Question: Possible duplicate: <URL>
I tried the code from above link but not getting the result for iPad browser to highlight the selected text.
'''
function makeEditableAndHighlight(colour) {
var range, sel = window.getSelection();
if (sel.rangeCount && sel.getRangeAt) {
range = sel.getRangeAt(0);
}
document.designMode = "on";
if (range) {
sel.removeAllRanges();
sel.addRange(range);
}
// Use HiliteColor since some browsers apply BackColor to the whole block
if (!document.execCommand("HiliteColor", false, colour)) {
document.execCommand("BackColor", false, colour);
}
document.designMode = "off";
}
function highlight(colour) {
var range, sel;
if (window.getSelection) {
// IE9 and non-IE
try {
if (!document.execCommand("BackColor", false, colour)) {
makeEditableAndHighlight(colour);
}
} catch (ex) {
makeEditableAndHighlight(colour)
}
} else if (document.selection && document.selection.createRange) {
// IE <= 8 case
range = document.selection.createRange();
range.execCommand("BackColor", false, colour);
}
}
'''
It works flawlessly in desktop browser like safari, chrome. But in case of iPad safari browser, the way of selection is not similar to text selection as in any desktop browser and I am not getting the outcome to highlight the text.

My simple HTML code is:
'''
<div><h1>Introduction </h1></div>
<div>
<p>This is an example: </p>
<p>in other paragraph.</p>
<p>one more paragraph </p>
<button type="button" onclick="highlight('yellow')">Click Me!</button>
</div>
'''
Please suggest if any changes need to be made or any other api needs to be included.
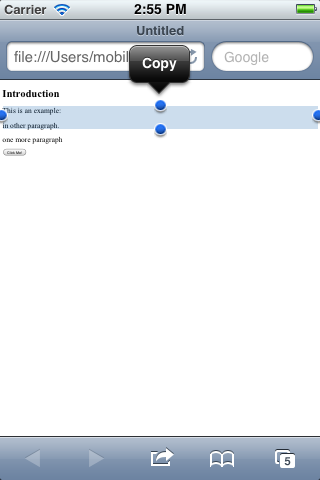
Answer: You've to trigger the 'highlight'-function via 'touchend'-event (and + 'click' for desktop support):
'''
$('button').on('click touchend', function() {
highlight('yellow');
});
'''
<URL>